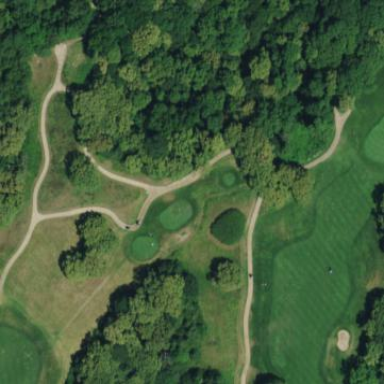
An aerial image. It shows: Rough area on grassy golf course.